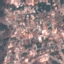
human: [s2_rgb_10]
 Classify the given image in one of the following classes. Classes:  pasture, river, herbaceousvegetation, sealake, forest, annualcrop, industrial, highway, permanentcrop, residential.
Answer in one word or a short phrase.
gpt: Residential